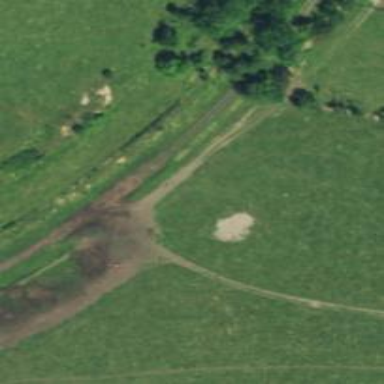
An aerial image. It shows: Abandoned railway.